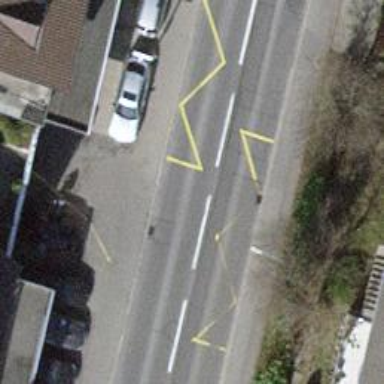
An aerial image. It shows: Bus stop with designated stop position for public transport.